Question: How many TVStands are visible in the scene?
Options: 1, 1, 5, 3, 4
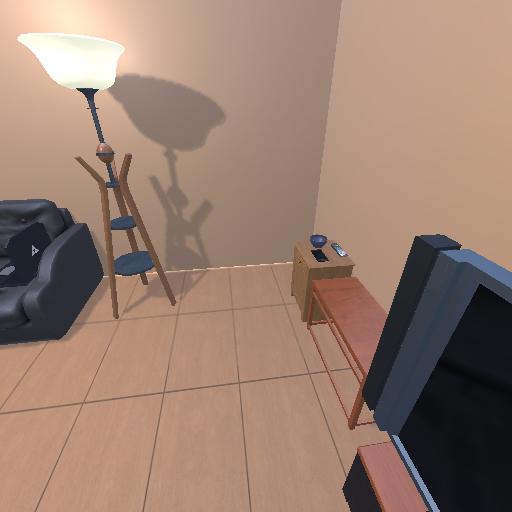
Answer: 1